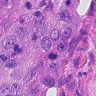
Metastatic tissue present: yes